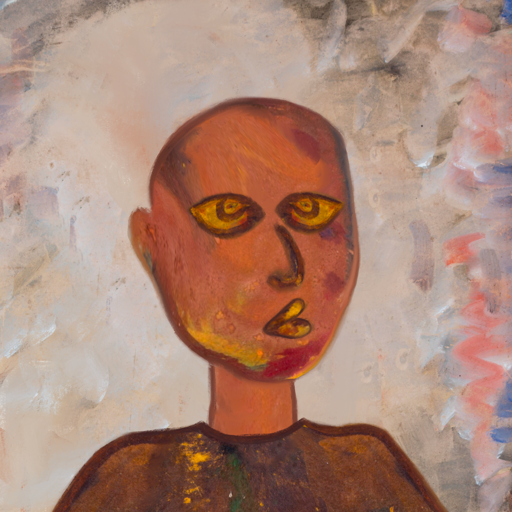
Background: Roy_Bahadur, Head And Neck Side: Mother_And_Son_Son, Face Side: Comrade, Bust: Comrade, Hair Side: Blank, Head Accessory: Blank, Second Necklace: Blank, Necklace: Blank, Baby: Blank